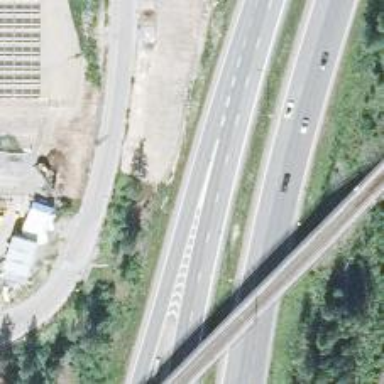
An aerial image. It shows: Motorway junction.